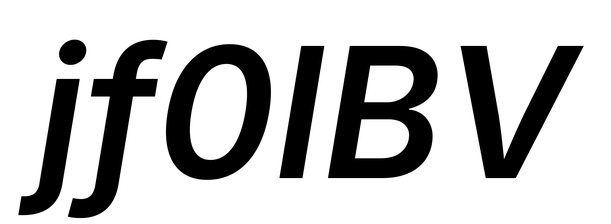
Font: Inter-Italic_SemiBold_Italic